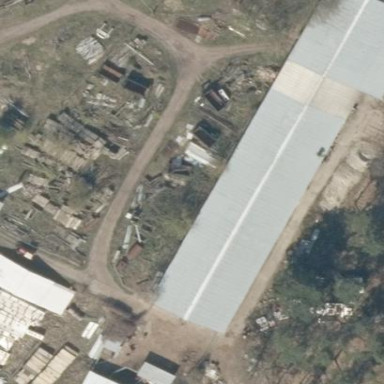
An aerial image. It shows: Farmyard area.